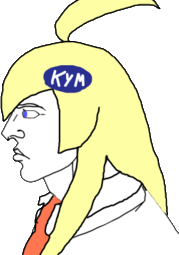
Label: 4_Yes_Chad